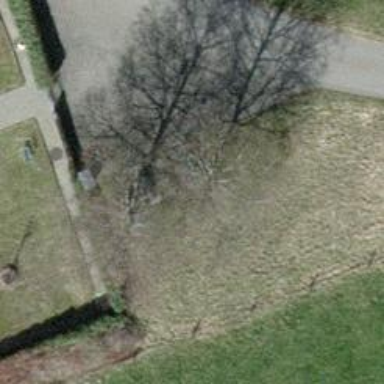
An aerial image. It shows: Bench.